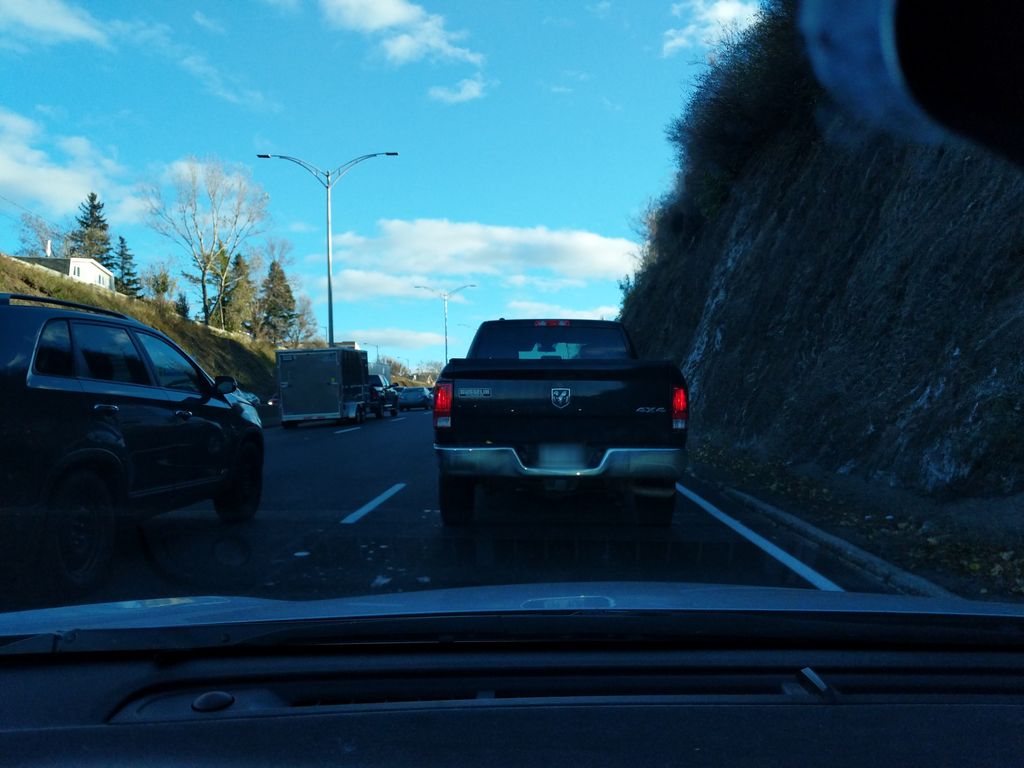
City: quebec_city